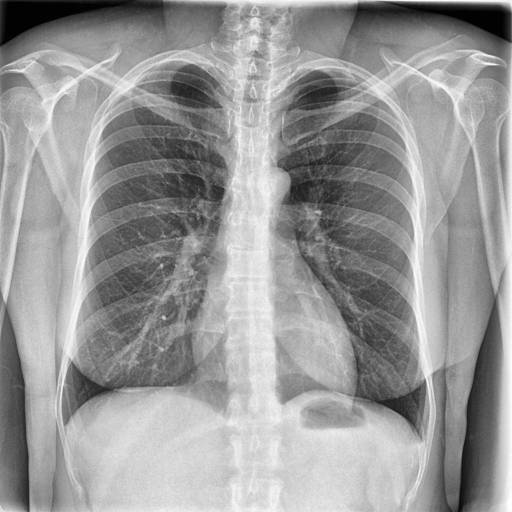
Finding: NORMAL